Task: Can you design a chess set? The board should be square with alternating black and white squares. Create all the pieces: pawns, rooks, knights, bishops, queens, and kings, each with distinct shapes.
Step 1164:
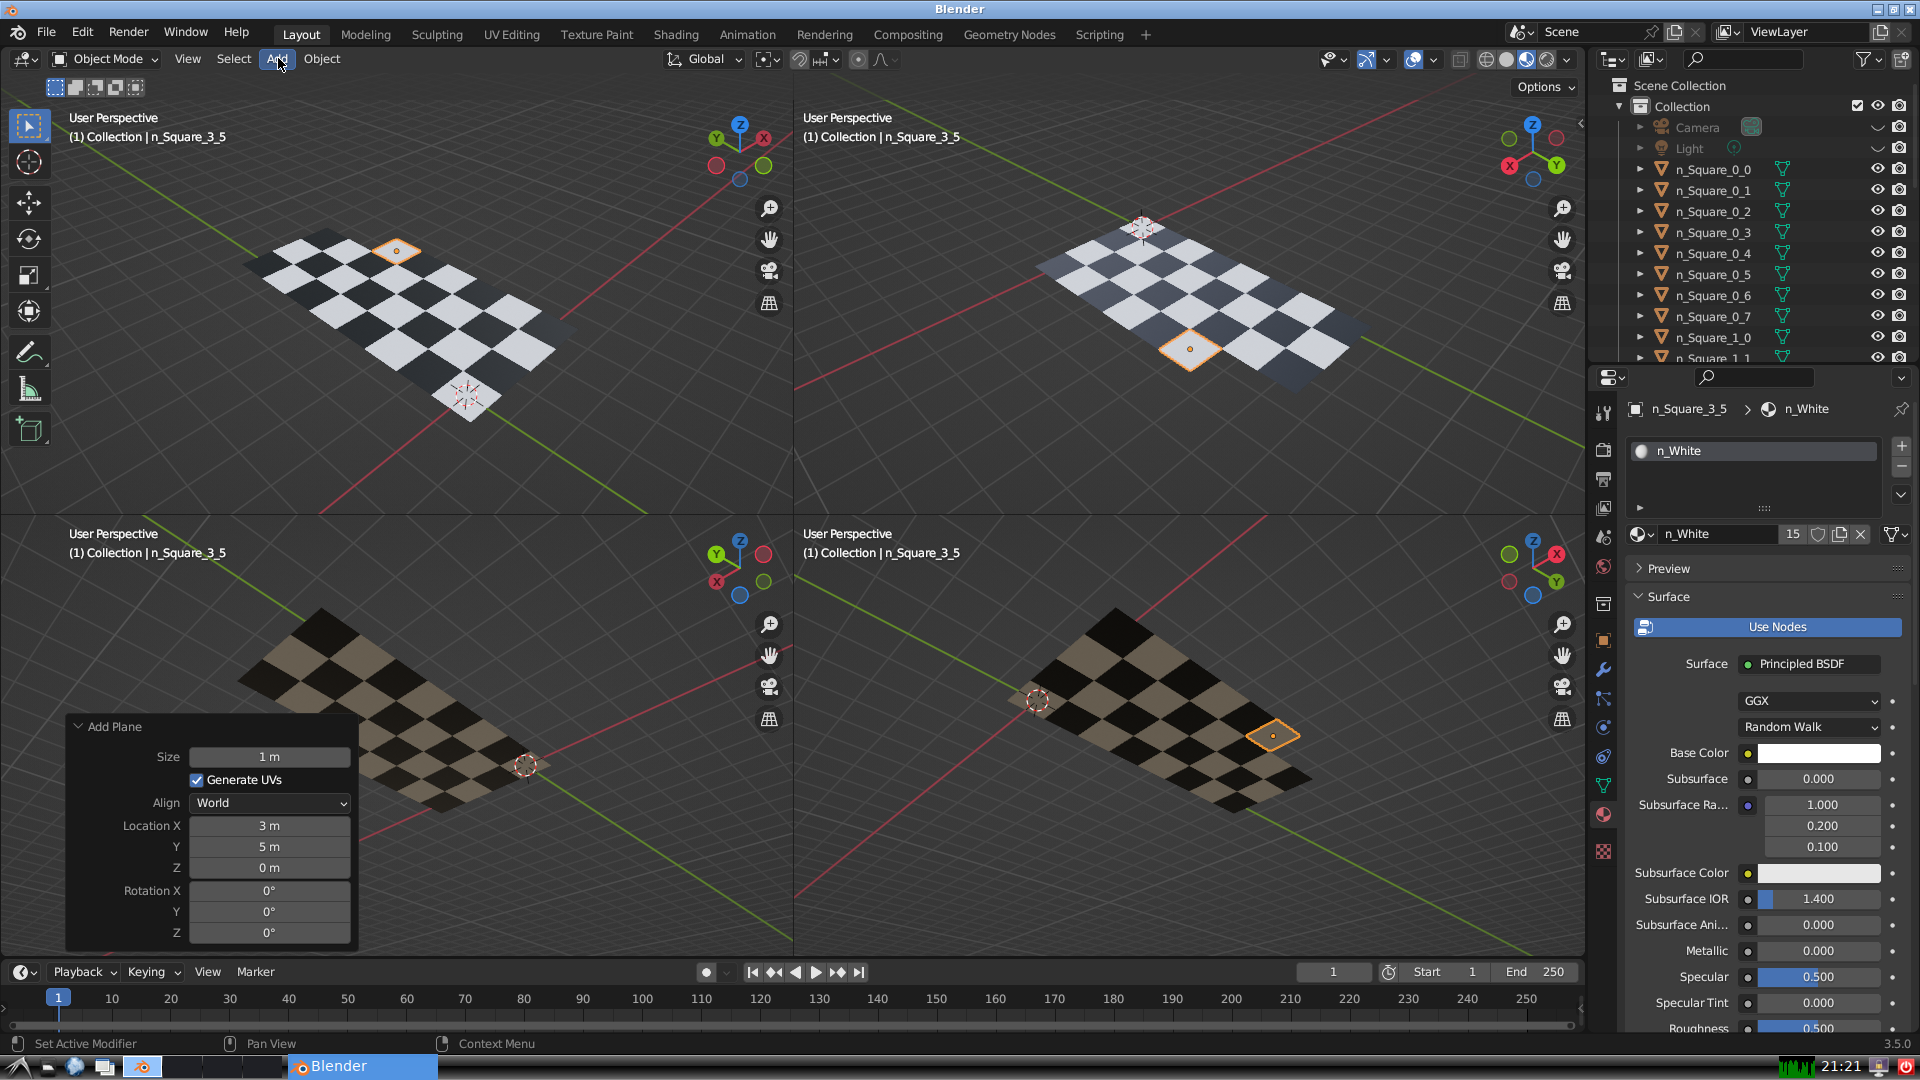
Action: click: no